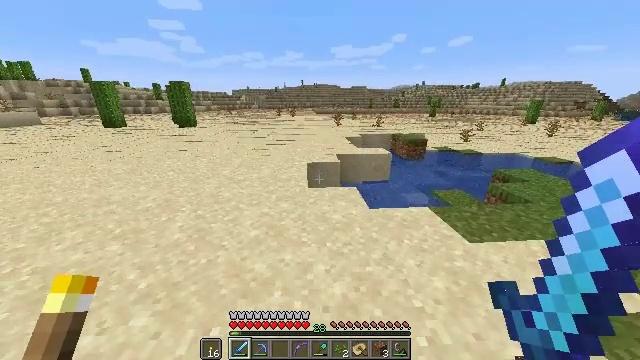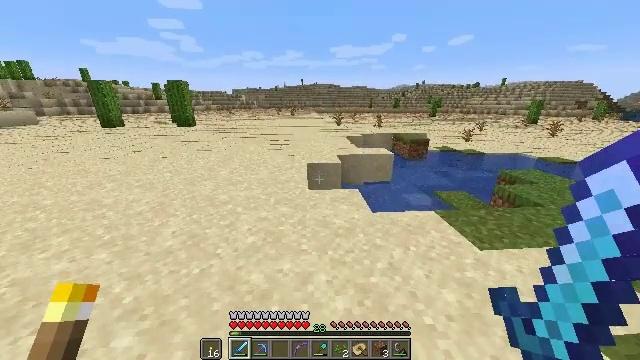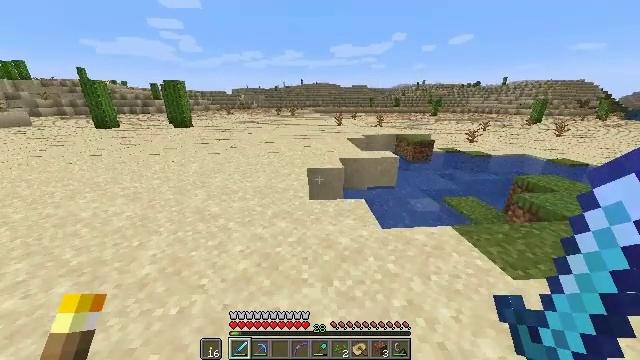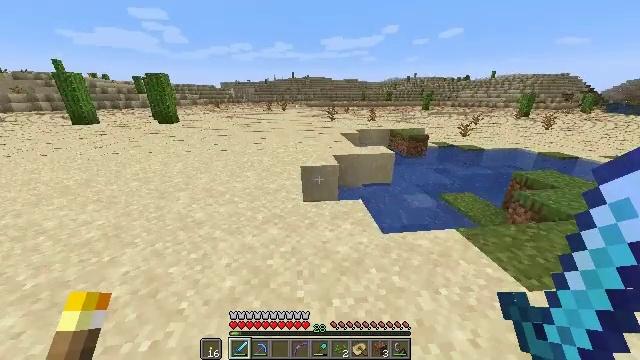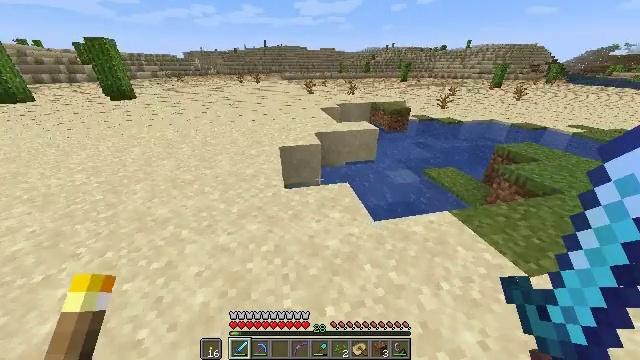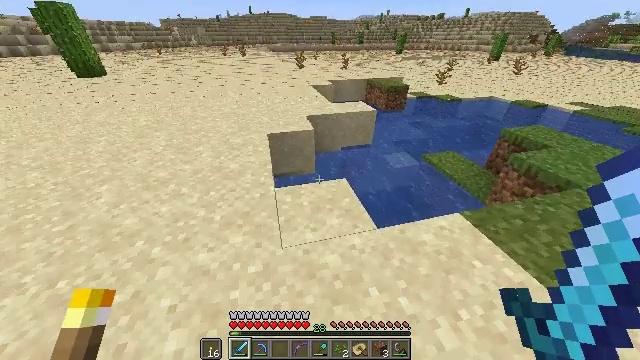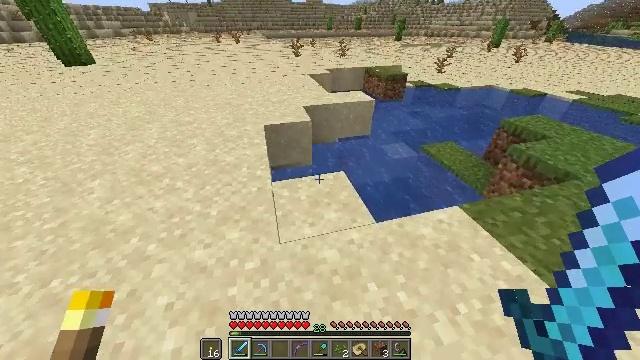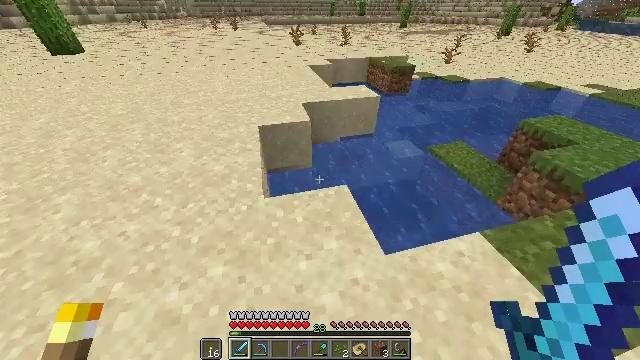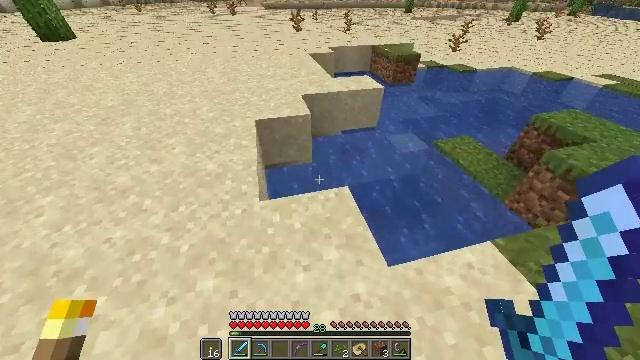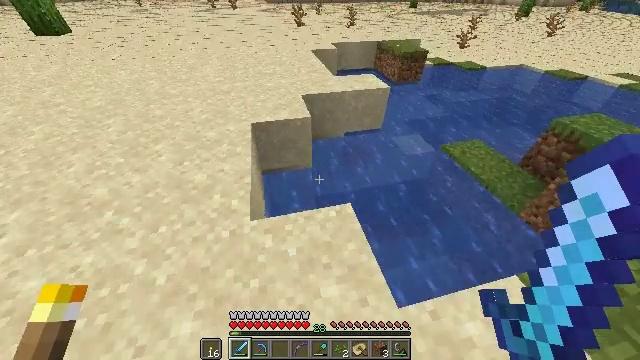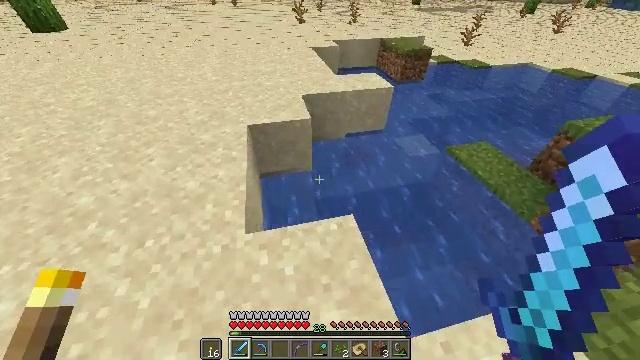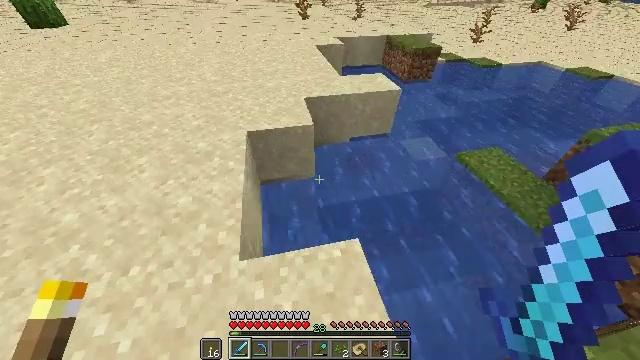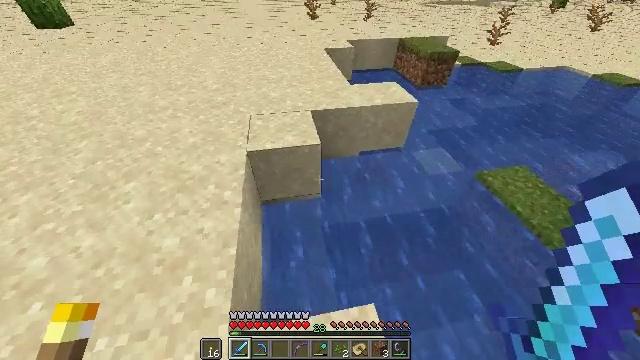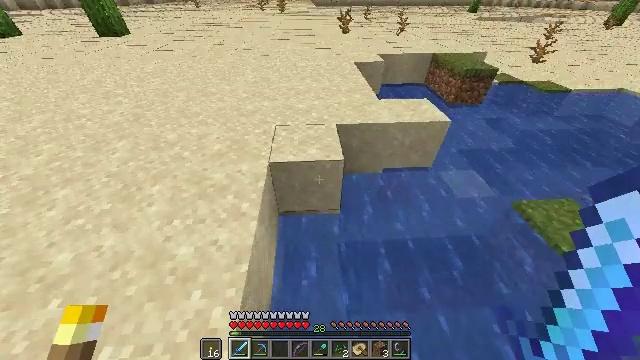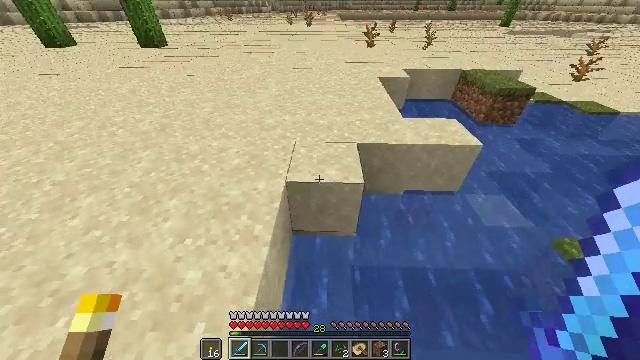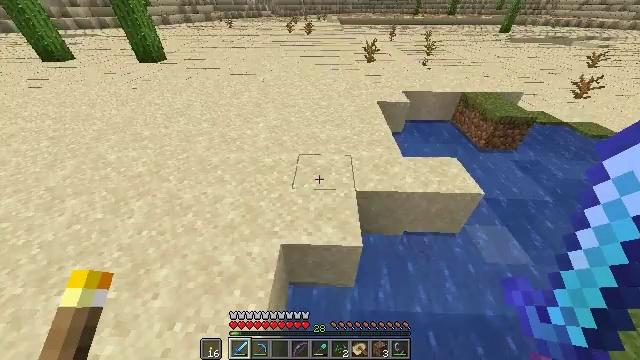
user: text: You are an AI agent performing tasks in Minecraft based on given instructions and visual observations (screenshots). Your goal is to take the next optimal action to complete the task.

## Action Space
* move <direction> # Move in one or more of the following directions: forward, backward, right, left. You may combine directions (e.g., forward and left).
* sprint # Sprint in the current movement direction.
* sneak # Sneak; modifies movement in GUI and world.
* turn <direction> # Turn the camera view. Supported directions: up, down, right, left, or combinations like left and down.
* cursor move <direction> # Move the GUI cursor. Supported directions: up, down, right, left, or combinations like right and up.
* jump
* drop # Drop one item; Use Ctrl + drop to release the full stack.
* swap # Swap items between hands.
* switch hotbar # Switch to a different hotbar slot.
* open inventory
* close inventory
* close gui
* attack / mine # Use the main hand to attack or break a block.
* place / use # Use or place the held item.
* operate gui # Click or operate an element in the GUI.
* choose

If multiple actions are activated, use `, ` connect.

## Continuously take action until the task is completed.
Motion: motion action
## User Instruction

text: Gather sand from the desert.
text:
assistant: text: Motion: move forward, sprint
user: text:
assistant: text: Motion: move forward, sprint
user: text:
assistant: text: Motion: move forward, sprint, turn right and down
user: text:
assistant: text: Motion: move forward, sprint, turn right and down
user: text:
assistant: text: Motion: move forward, sprint, turn right and down
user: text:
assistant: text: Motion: move forward, sprint, turn down
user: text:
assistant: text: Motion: move forward, sprint, turn down
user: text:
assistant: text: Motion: move forward, sprint, turn down
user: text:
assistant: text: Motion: move forward, sprint, turn down
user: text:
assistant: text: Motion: move forward, sprint
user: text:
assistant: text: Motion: move forward, sprint
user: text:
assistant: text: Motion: move forward, sprint, turn left
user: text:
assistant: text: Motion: move forward, sprint, turn left and up
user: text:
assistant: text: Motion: move forward, sprint, turn left and up, jump
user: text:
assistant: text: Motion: move forward, sprint, jump
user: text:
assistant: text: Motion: move forward, sprint, turn right, jump
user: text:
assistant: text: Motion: move forward, sprint, turn up, jump
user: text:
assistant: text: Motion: move forward, sprint, turn up, jump
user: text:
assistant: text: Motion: move forward, sprint, turn up, jump
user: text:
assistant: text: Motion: move forward, sprint, turn up, jump
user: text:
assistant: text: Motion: move forward, sprint, turn up, jump
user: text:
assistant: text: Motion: move forward, sprint, turn up, jump
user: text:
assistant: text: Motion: move forward, sprint, turn up, jump
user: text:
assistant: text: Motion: move forward, sprint, turn up, jump
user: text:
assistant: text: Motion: move forward, sprint, jump
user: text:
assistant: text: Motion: move forward, sprint, jump
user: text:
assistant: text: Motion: move forward, sprint, turn right and up, jump
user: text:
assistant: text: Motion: move forward, sprint, jump
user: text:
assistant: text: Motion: move forward, sprint, turn up, jump
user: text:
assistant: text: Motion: move forward, sprint, turn up, jump